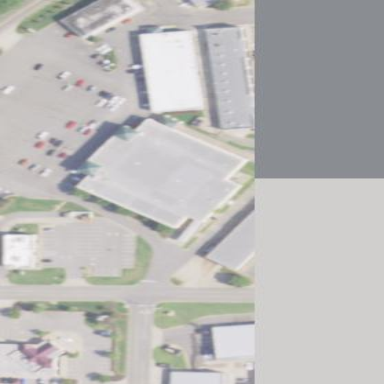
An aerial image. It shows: Building.